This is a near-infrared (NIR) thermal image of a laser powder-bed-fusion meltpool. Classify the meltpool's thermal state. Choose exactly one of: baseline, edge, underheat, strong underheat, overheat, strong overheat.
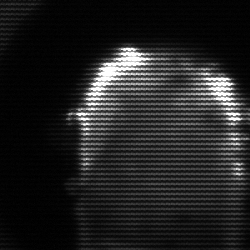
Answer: baseline